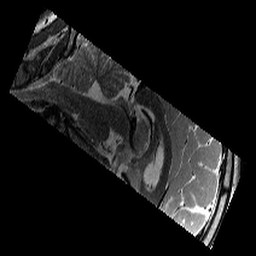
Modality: T2w
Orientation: sagittal
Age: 13
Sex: male
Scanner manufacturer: siemens
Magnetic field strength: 3 T
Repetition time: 9.23 s
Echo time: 0.067 s